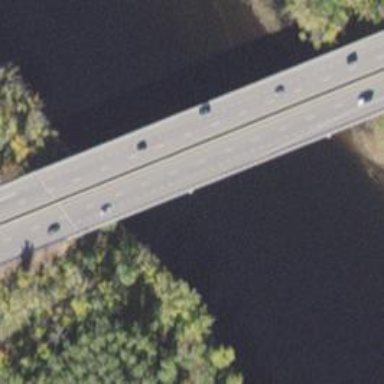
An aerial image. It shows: Man-made bridge.